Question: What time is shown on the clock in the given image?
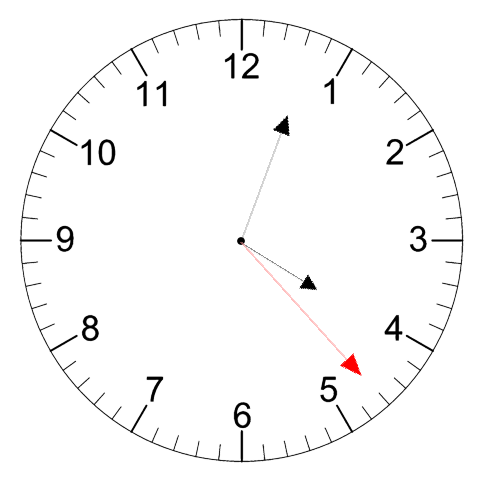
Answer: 04:03:23